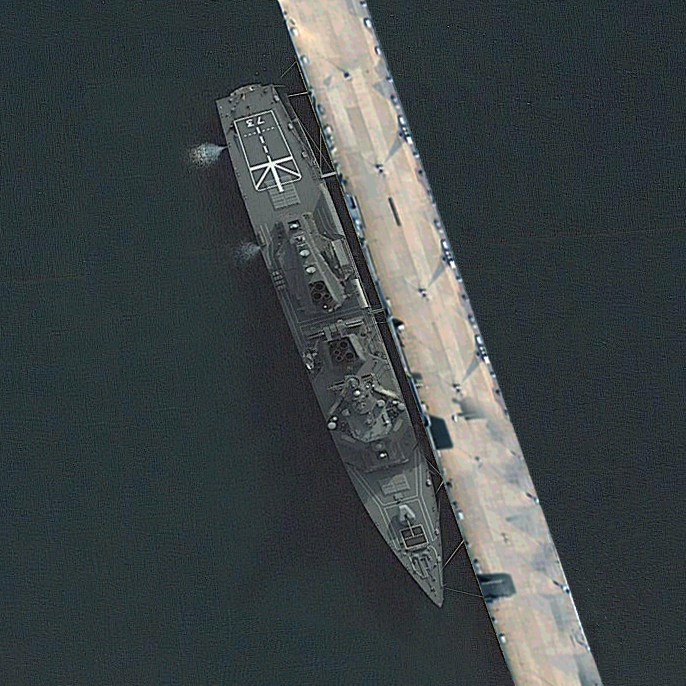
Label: Kongo-class_destroyer